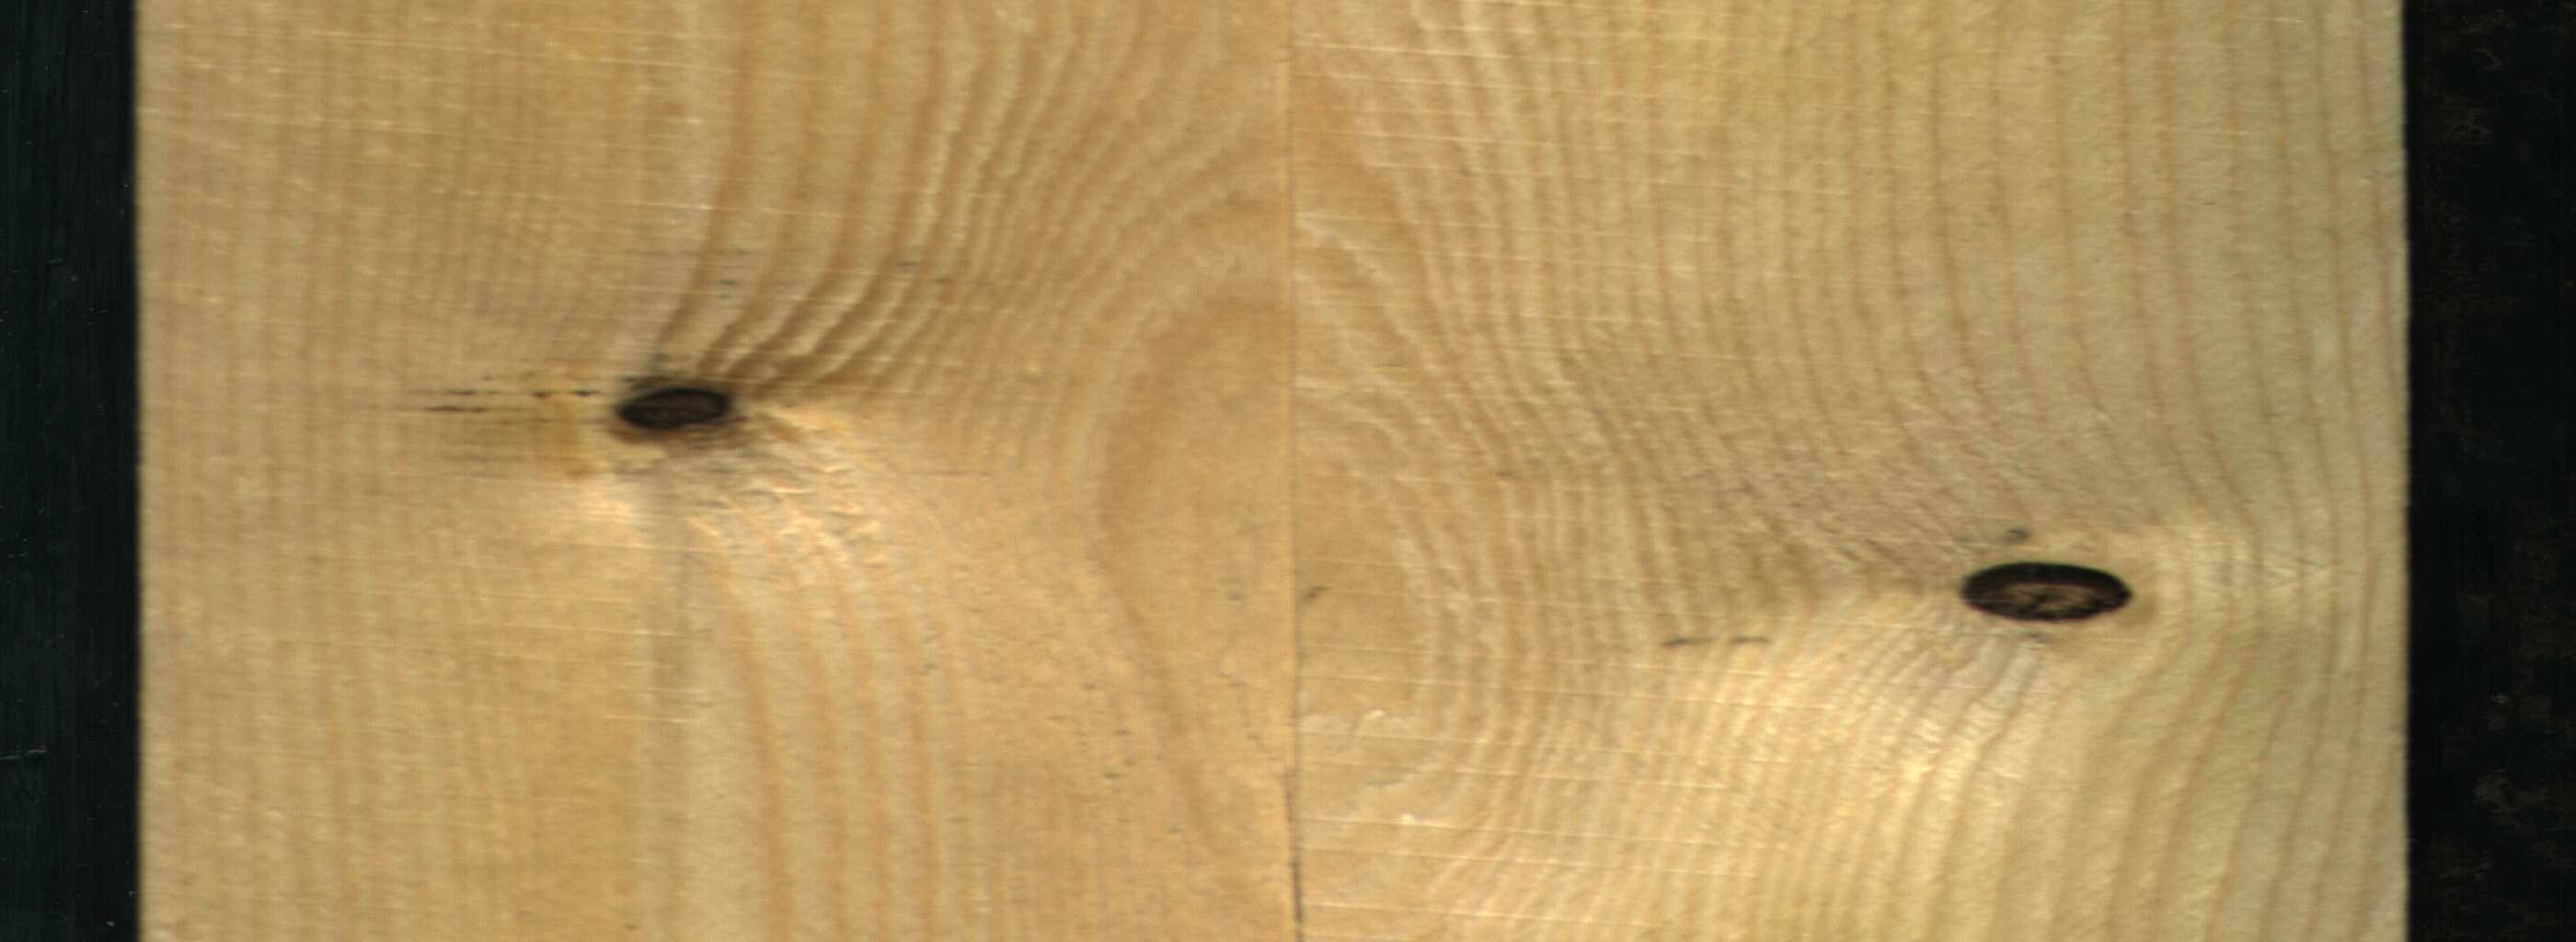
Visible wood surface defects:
Dead_Knot
Dead_Knot